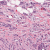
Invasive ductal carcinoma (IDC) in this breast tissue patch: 0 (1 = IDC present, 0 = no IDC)